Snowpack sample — Loveland Pass, Silver Plume, Colorado, USA (12/14/25, 10:50 AM MST)
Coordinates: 39.664, -105.882
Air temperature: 36 °F
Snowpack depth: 67 cm
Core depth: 20 cm
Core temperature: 46.4 °F
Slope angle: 6°, slope face: 326°
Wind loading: low
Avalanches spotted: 0
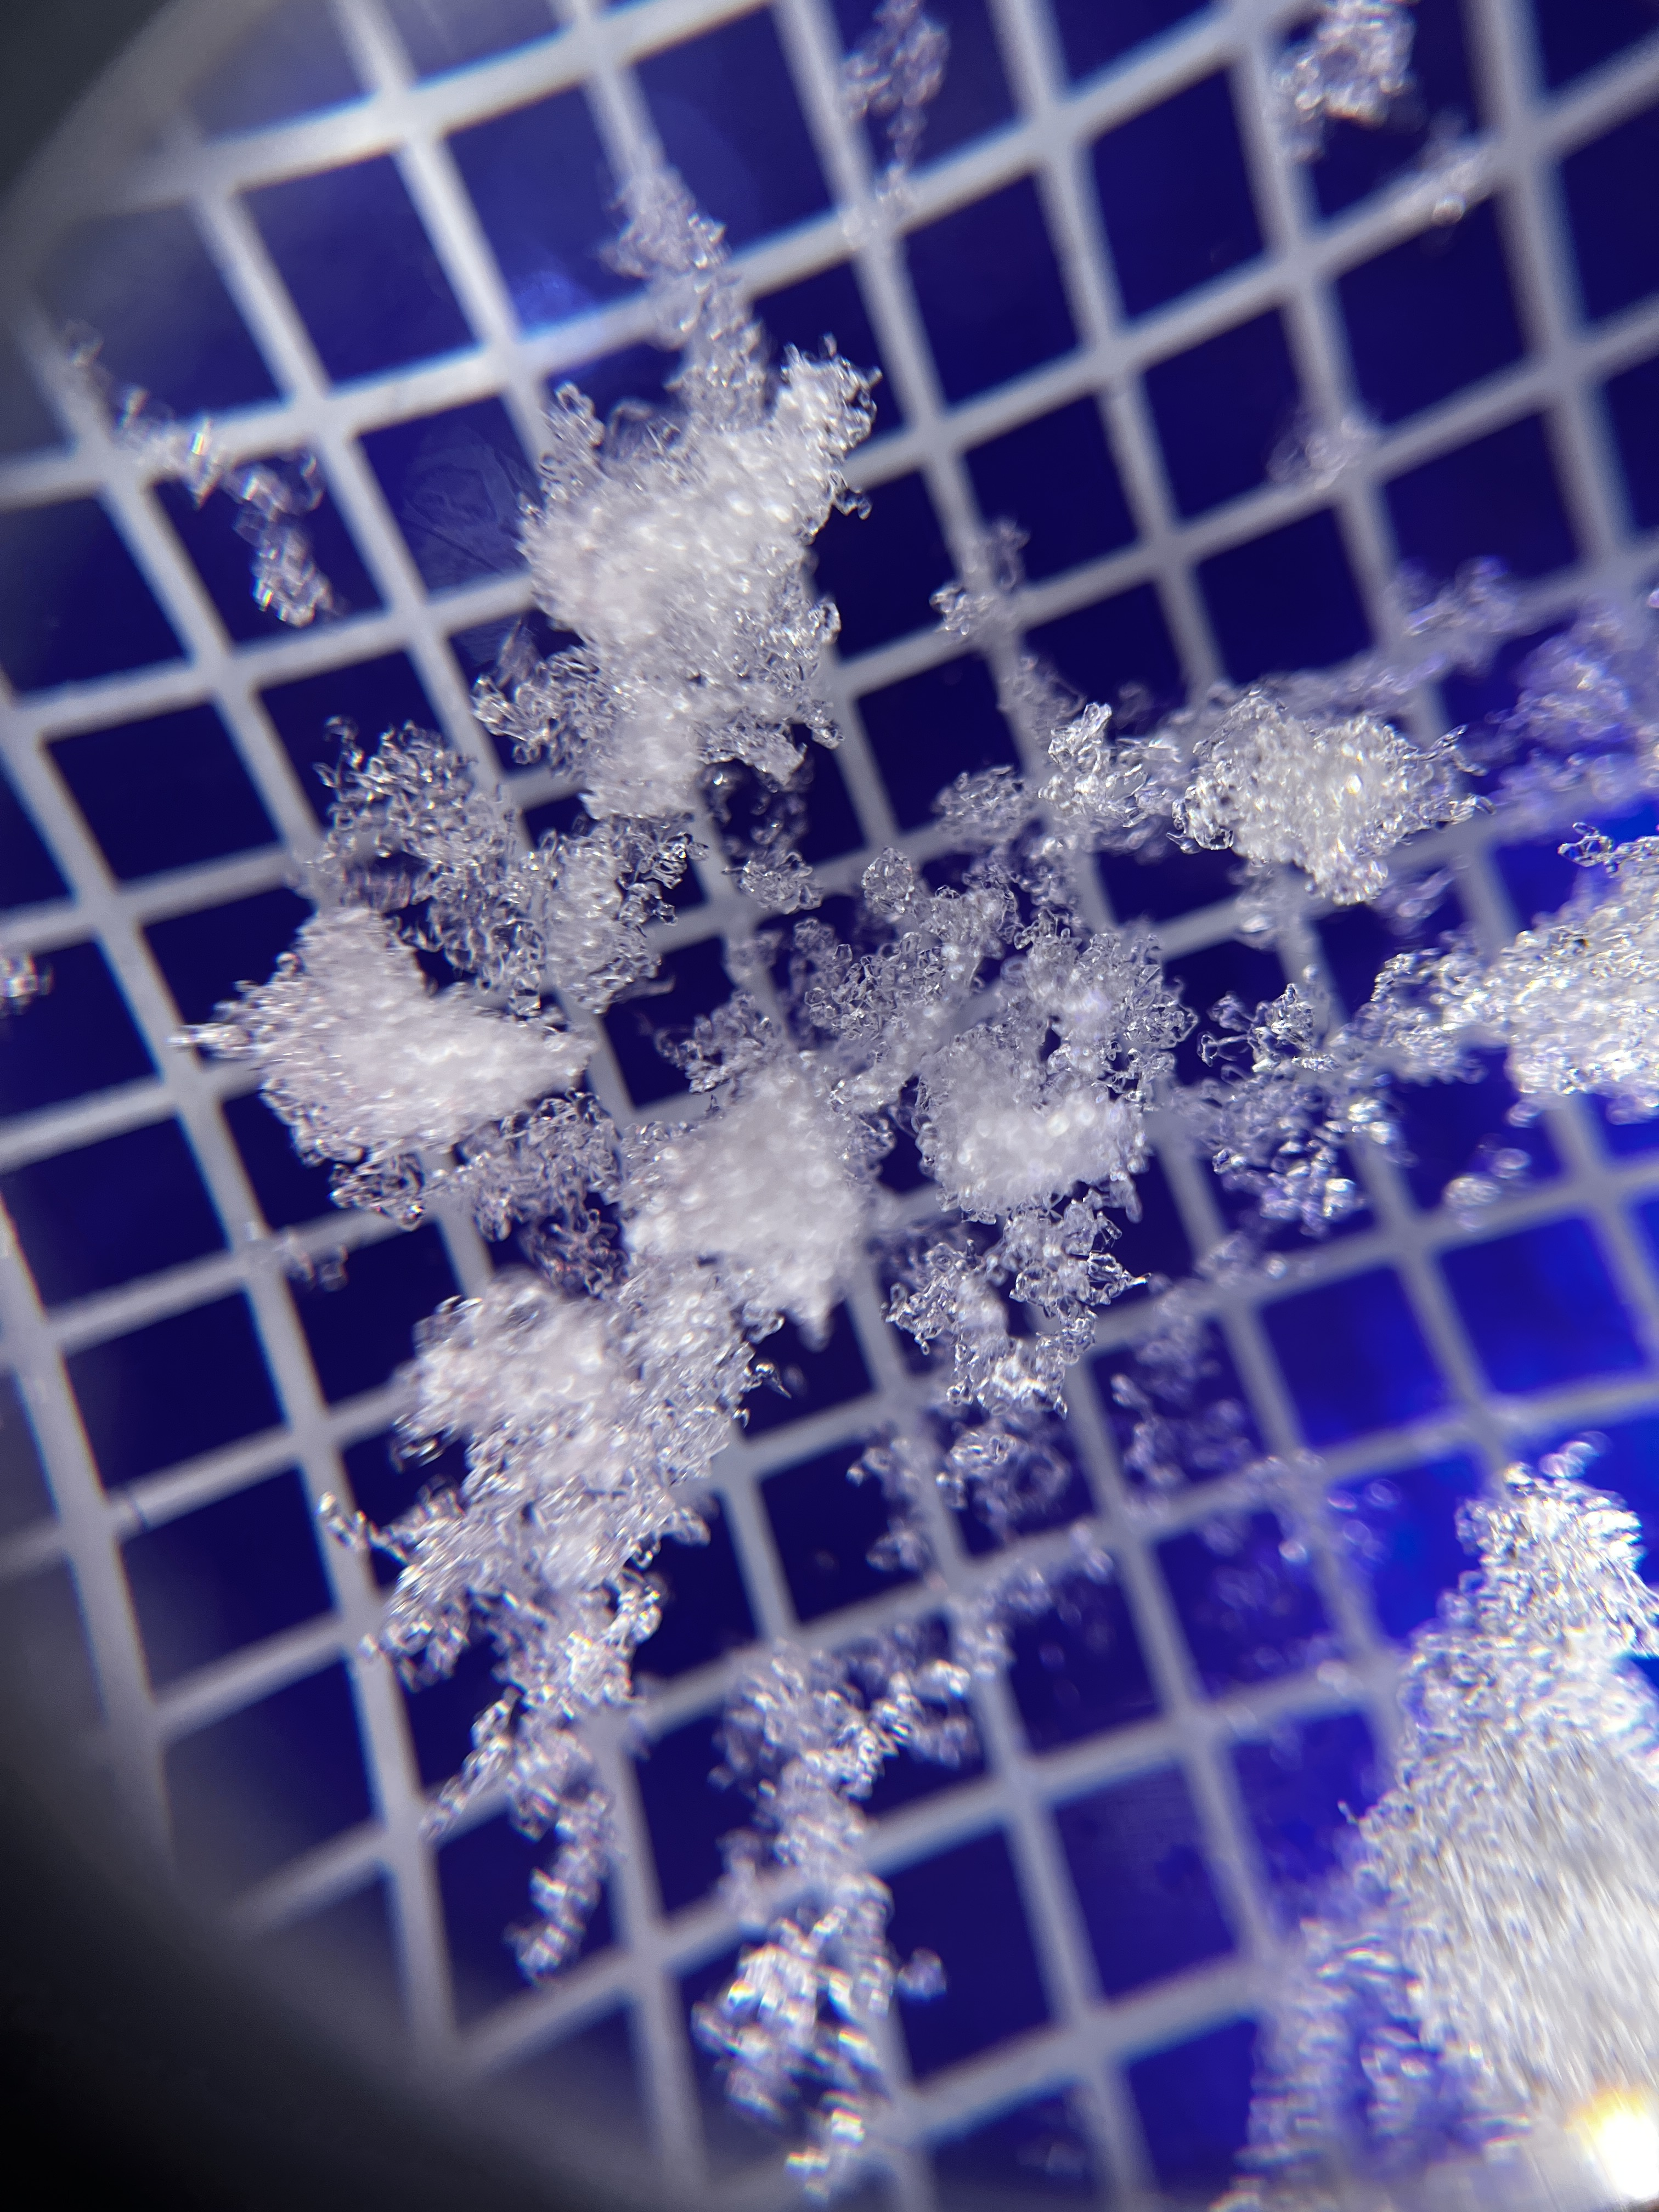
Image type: magnified_profile
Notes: No avalanches spotted, very late start to the season with minimal snowpack